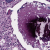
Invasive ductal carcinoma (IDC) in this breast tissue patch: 0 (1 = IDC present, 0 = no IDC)